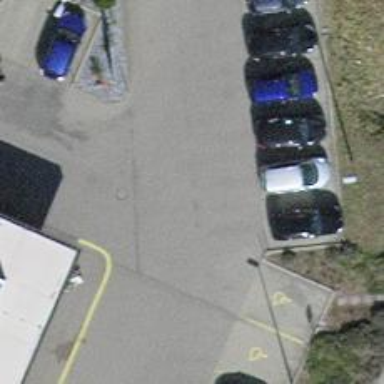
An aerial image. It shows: Asphalt parking aisle road.